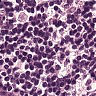
Metastatic tissue present: no